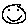
Label: smiley face